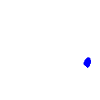
Particle: electron